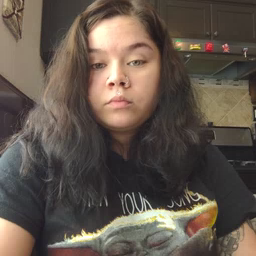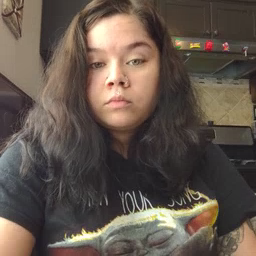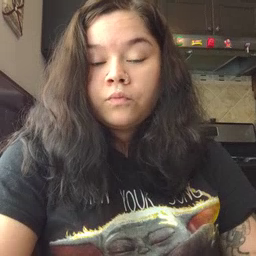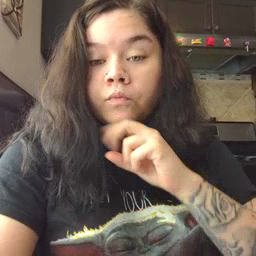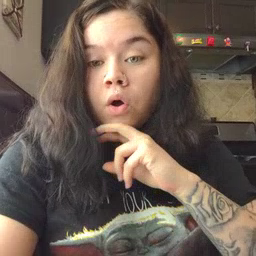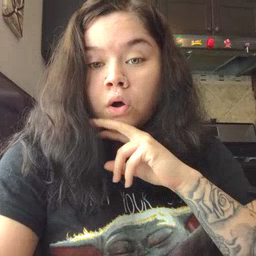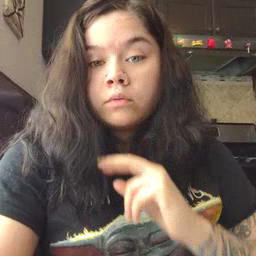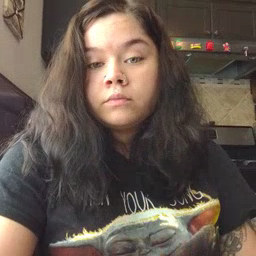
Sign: frog